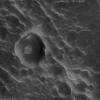
Atmospheric dust classification: not_dusty